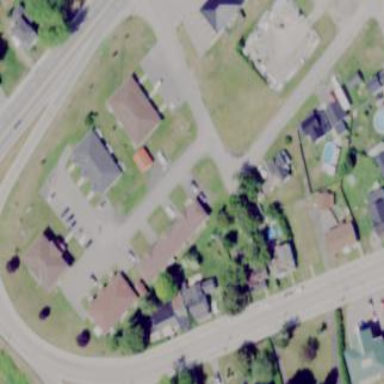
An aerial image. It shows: Residential area.